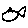
Label: fish